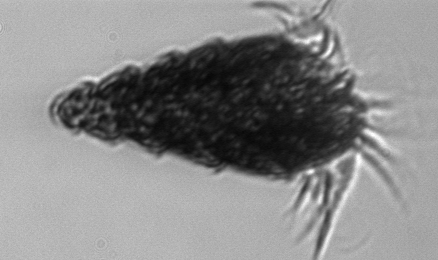
Label: Laboea_strobila